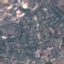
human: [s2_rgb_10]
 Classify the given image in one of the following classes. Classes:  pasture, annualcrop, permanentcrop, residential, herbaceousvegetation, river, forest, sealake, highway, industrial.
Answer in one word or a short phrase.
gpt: Residential